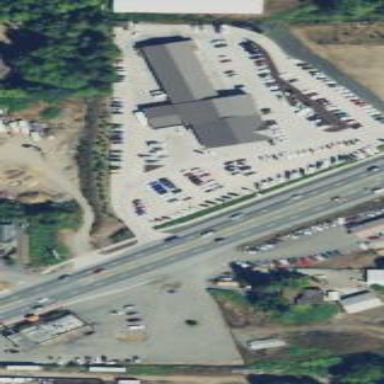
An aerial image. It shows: Retail area with car shop.